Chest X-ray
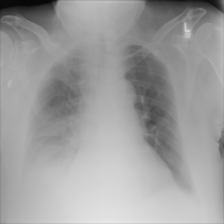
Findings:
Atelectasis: negative
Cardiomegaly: negative
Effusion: positive
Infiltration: negative
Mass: negative
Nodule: negative
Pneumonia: negative
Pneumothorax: negative
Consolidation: negative
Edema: negative
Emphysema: negative
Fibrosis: negative
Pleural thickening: negative
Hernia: negative